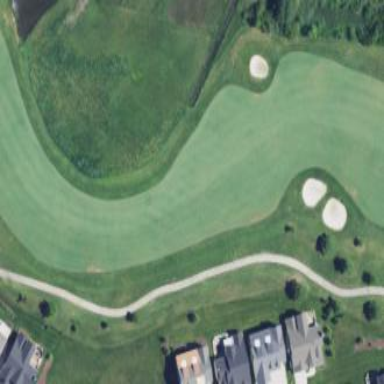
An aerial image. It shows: Golf fairway surrounded by grass.